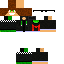
A male human skin with medium skin, wearing brown long hair dressed in a blue hoodie and black pants, featuring a closed mouth.